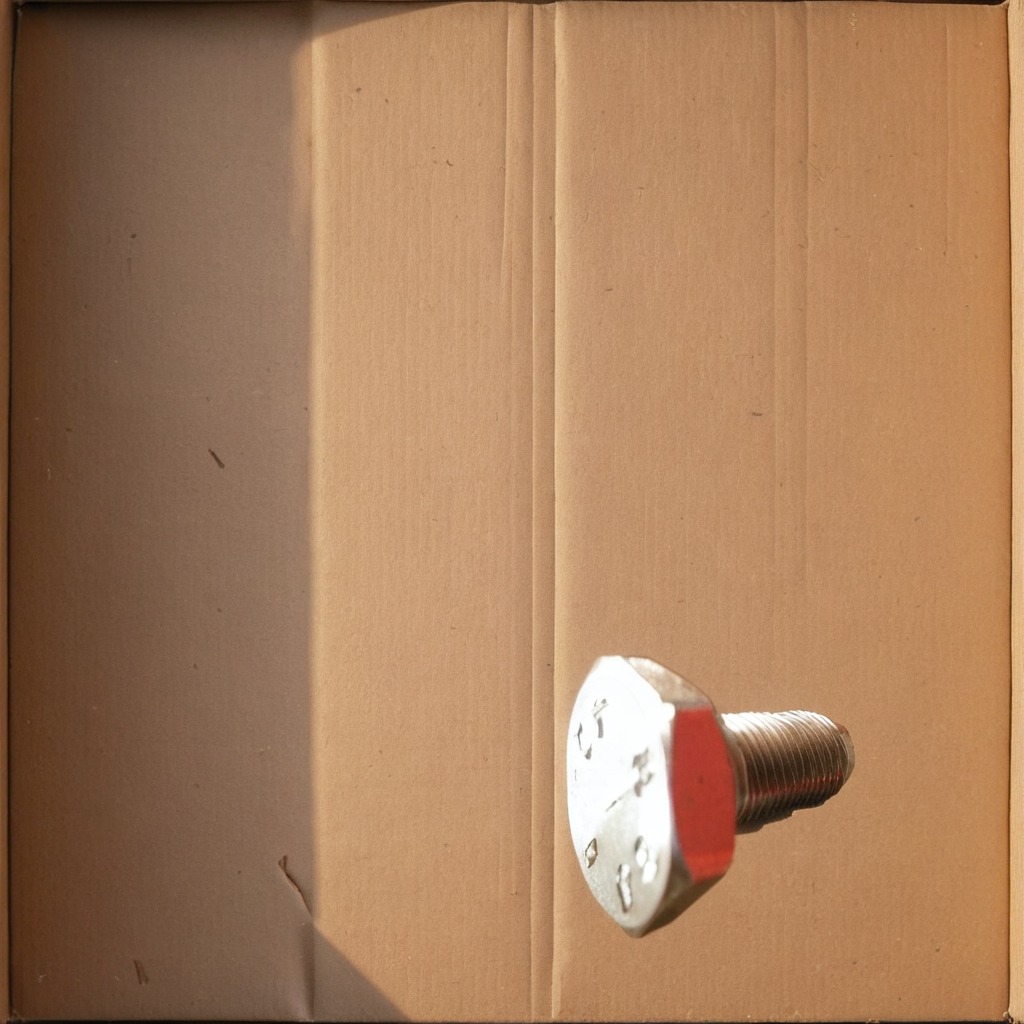
A metal screw lying on a clean dry cardboard box surface in an outdoor workshop during daytime bright natural light soft shadows slightly creased but